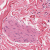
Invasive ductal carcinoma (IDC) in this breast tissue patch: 0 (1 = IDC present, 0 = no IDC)